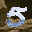
Label: 5